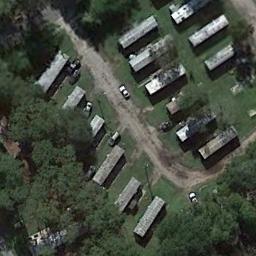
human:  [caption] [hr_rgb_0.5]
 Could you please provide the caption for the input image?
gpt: There are many trees in the mobile home park .

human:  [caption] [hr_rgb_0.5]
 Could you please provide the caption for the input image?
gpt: The mobile home park is on the grass next to some trees .

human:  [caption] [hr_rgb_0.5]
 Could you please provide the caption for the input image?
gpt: There are moving homes in this rectangular area .

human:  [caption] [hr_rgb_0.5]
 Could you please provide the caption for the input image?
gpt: The mobile home park has some neatly arranged mobile homes on the grass and a grove of trees is next to the mobile home park .

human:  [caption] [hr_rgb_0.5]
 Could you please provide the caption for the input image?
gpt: There are some buildings and green trees in the mobile home park .